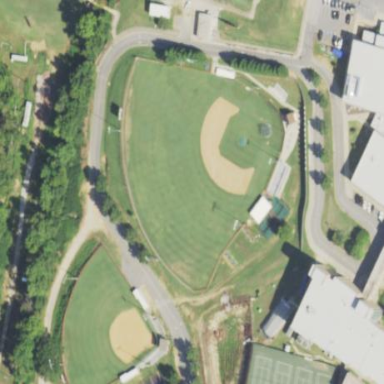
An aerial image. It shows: Baseball pitch for leisure and sports activities.